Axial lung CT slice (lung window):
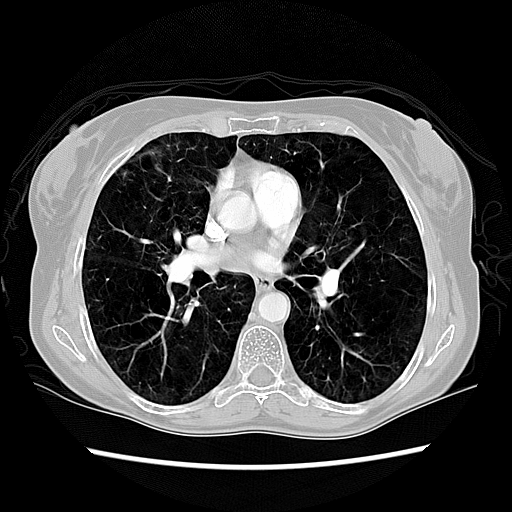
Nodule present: no